Brain MRI, t2w sequence, axial 2D slice.
Patient: age 40, sex F, weight 78 kg, height 1.78 m
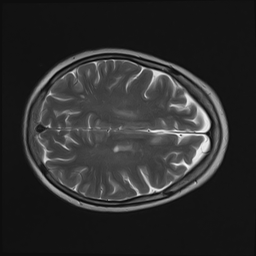